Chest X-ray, AP view. Patient: 33 years old, sex F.
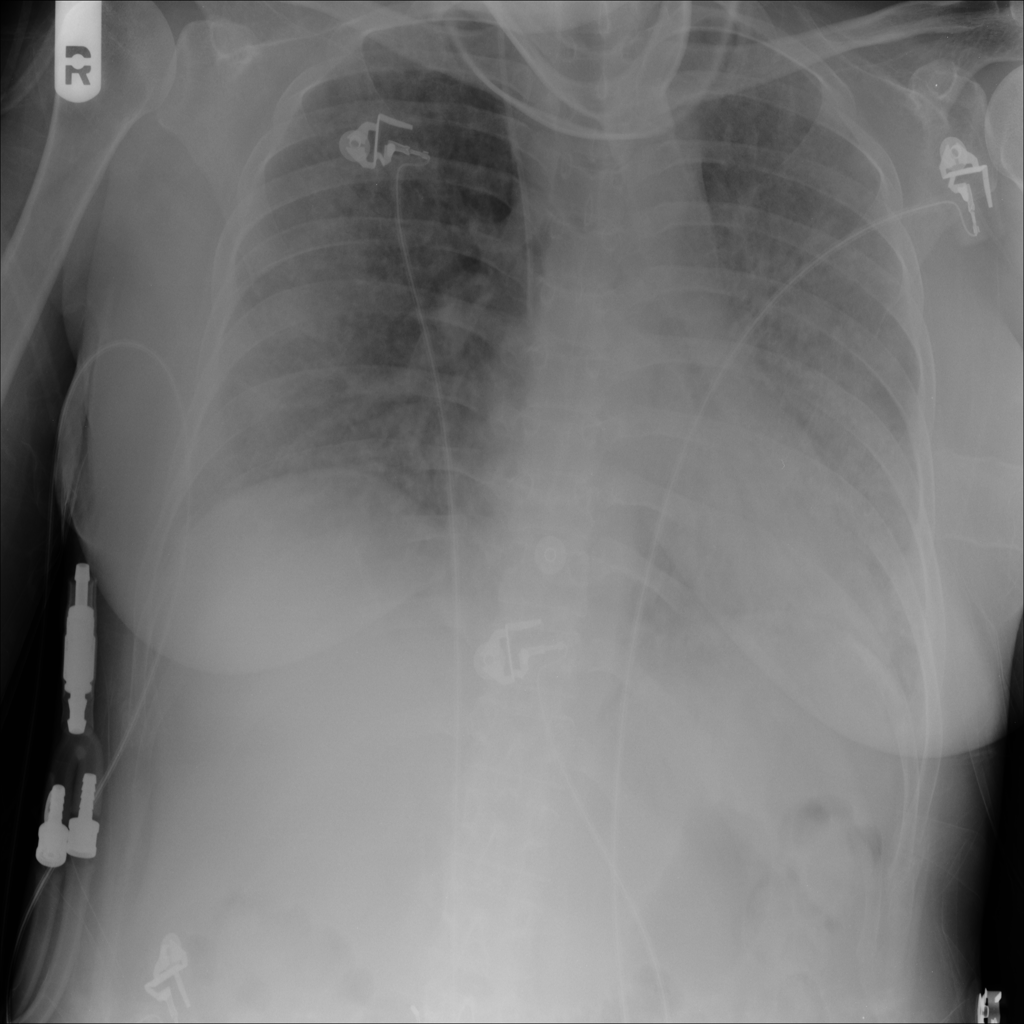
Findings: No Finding